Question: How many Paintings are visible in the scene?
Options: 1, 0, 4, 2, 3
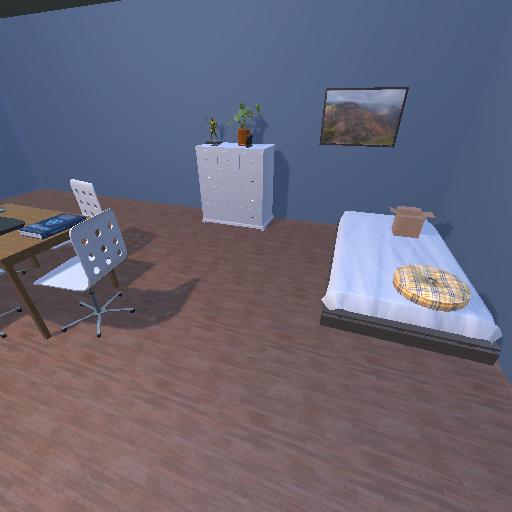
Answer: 1